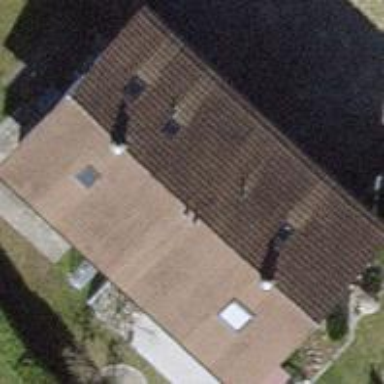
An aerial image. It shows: Semidetached house with gabled roof.